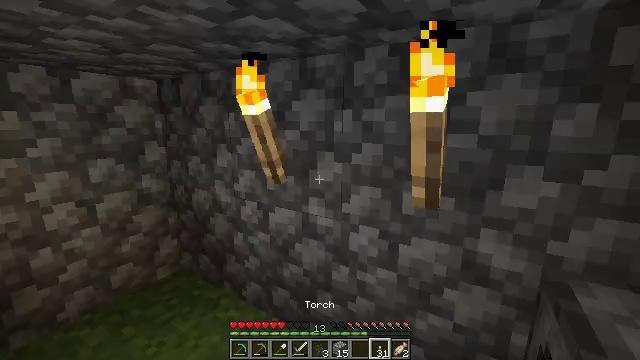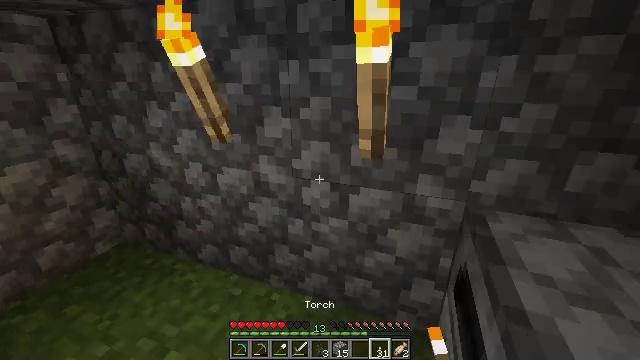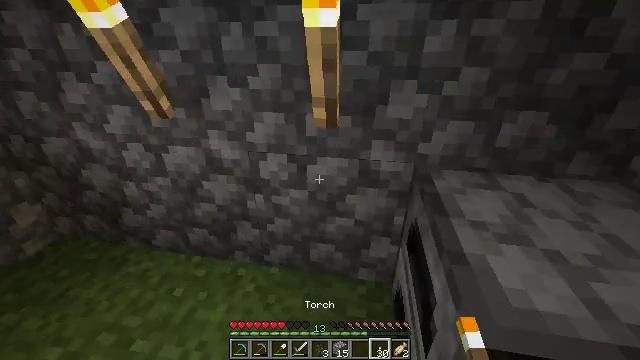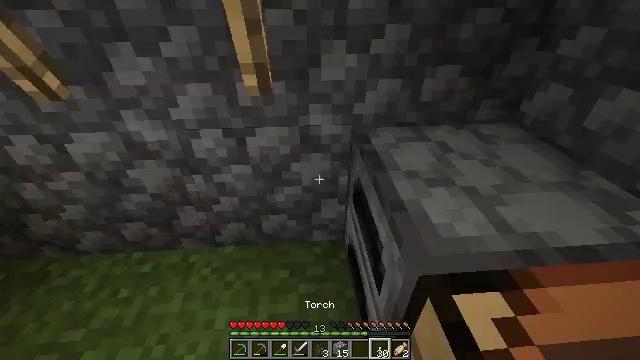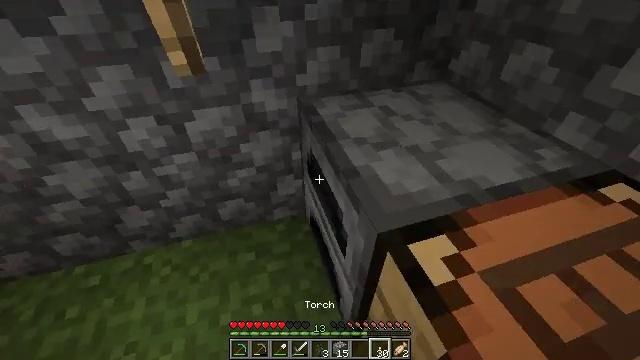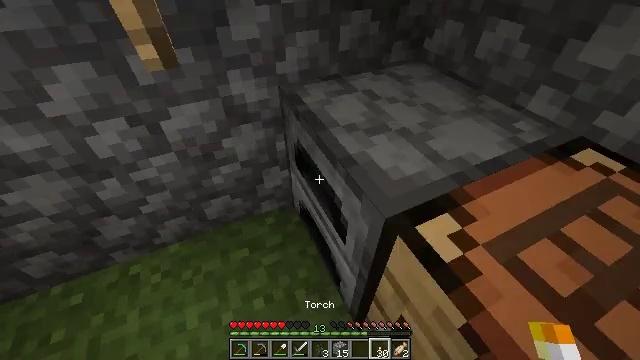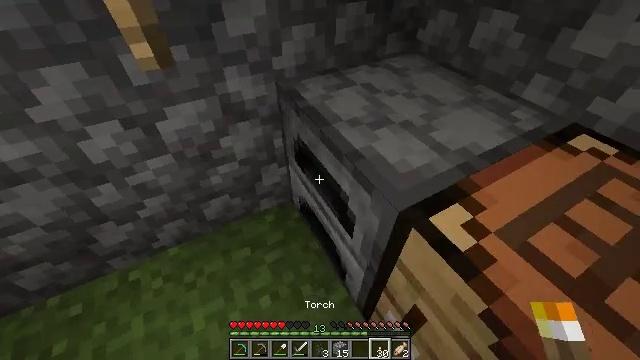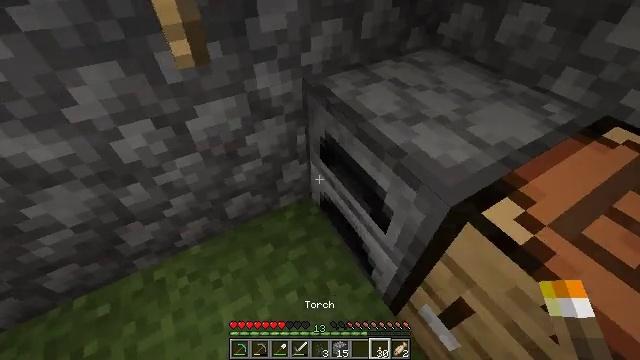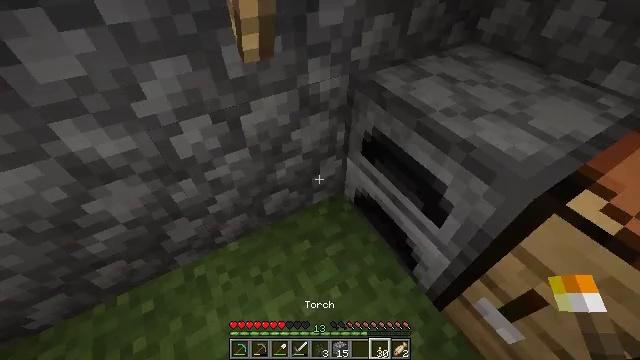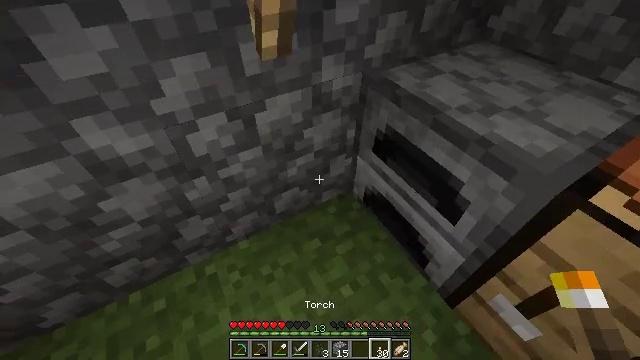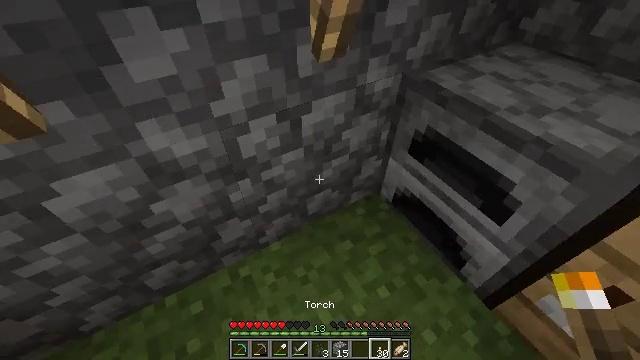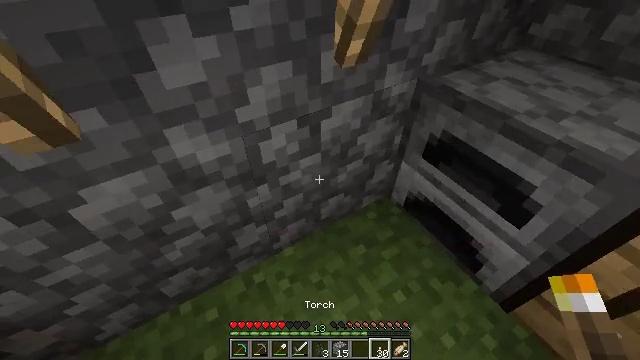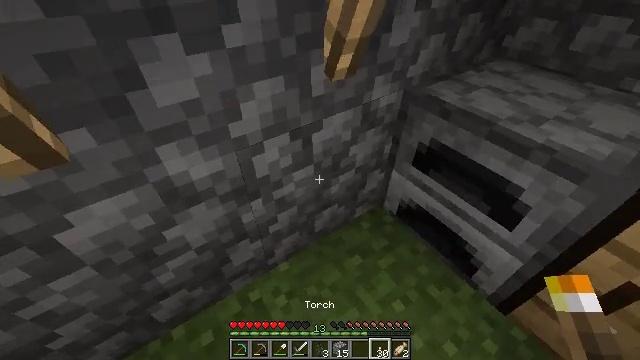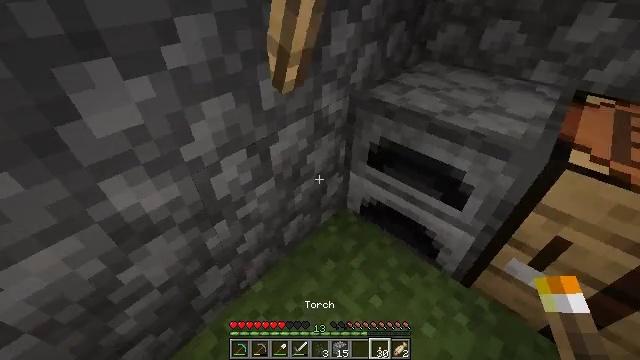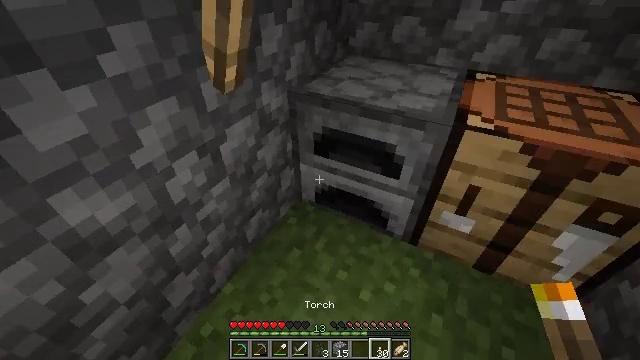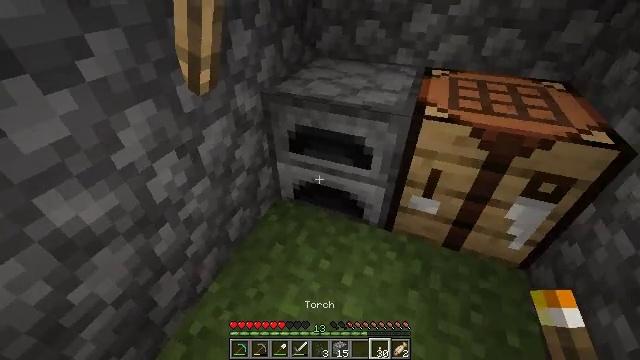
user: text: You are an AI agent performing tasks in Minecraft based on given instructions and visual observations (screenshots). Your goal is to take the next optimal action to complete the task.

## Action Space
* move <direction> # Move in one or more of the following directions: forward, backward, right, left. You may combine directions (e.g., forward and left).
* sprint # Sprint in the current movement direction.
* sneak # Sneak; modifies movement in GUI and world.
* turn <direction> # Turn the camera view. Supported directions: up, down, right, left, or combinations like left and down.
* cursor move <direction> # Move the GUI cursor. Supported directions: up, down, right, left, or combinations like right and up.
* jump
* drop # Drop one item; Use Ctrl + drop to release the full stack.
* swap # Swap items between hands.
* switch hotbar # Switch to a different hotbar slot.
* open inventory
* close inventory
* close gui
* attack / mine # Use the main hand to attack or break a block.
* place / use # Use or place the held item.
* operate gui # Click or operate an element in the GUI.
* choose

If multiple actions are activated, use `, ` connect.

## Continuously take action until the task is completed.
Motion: motion action
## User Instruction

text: Open the furnace and cook cod.
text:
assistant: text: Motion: turn right and down
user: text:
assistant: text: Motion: turn right and down
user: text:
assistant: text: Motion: turn right and down
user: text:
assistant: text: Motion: turn right and down
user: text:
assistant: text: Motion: move left, turn right and down
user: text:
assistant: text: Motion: move left, turn right and down
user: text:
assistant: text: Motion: move left, turn right and down
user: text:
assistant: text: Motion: move left
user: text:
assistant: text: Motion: move left
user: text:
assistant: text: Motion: no_op
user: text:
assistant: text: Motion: no_op
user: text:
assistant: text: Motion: turn right and up
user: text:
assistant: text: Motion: move back, turn right and up
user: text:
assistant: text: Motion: move back, turn right
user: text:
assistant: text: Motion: move back, turn right
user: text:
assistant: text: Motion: move back, turn right
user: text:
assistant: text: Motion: move back
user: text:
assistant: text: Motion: no_op
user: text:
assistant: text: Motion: turn right
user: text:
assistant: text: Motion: no_op
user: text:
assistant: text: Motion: turn right
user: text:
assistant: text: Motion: turn right and up
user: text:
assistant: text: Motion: turn right and up
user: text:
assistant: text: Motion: turn right and up
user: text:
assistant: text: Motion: turn right and up
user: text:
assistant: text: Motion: turn right and up
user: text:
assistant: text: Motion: no_op
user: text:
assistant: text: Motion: move forward, turn left
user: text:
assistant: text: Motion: move forward, turn left
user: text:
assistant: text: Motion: move forward, turn left and down